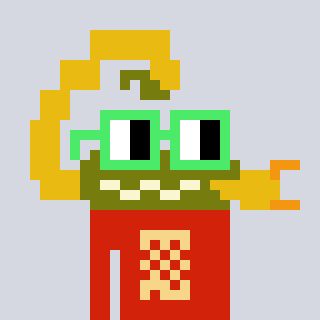
a pixel art character with square light green glasses, a scorpion-shaped head and a red-colored body on a cool background